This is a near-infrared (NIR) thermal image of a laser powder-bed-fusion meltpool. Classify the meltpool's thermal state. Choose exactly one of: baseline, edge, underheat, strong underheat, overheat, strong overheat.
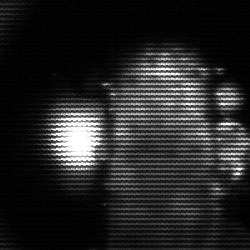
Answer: strong underheat